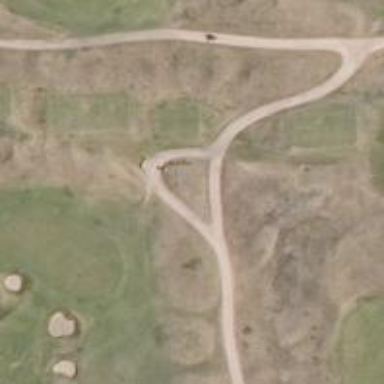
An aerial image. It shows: Path for both road and golf.